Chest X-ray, PA view. Patient: 61 years old, sex M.
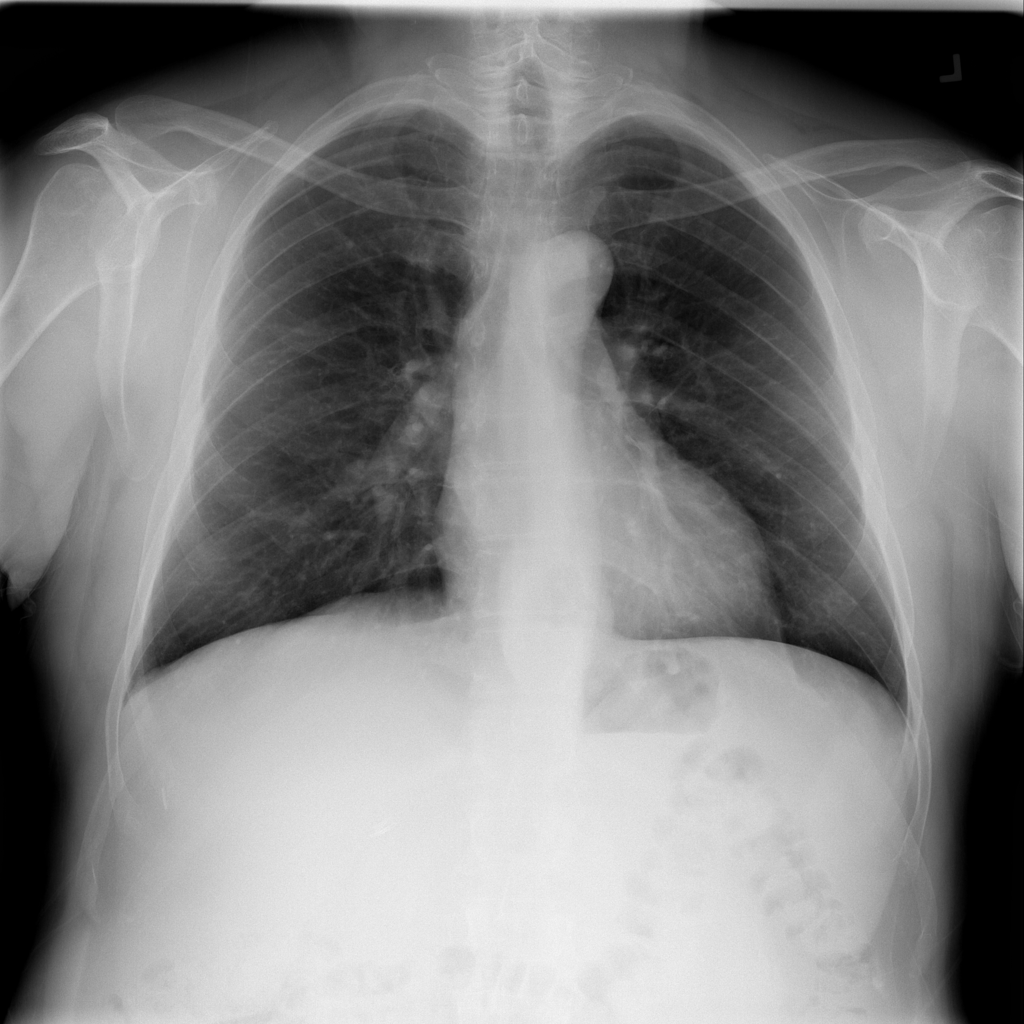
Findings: No Finding